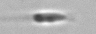
Label: flagellate_morphotype3